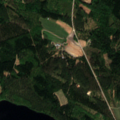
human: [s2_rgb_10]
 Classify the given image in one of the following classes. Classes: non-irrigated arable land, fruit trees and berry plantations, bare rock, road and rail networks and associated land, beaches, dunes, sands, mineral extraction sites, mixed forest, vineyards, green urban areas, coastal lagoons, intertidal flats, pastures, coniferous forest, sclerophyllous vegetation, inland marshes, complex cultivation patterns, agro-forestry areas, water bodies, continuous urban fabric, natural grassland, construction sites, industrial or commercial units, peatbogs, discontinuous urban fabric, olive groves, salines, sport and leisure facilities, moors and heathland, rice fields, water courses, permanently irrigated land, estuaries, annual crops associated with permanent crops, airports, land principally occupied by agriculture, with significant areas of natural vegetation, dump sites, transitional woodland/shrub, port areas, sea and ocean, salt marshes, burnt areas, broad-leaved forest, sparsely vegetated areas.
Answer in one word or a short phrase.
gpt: coniferous forest, mixed forest, water bodies